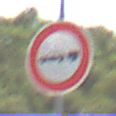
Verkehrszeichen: VerbotPersonenkraftwagenMitAnhaenger
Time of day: Midday
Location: Outdoor (Nature)
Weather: PartlyCloudy
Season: NotSpecified
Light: Natural